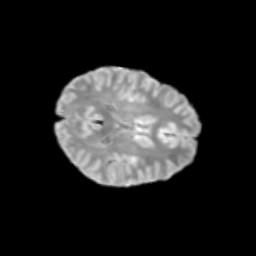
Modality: T2w
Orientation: axial
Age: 12
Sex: female
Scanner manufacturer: siemens
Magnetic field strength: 3 T
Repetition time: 3.8 s
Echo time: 0.07 s